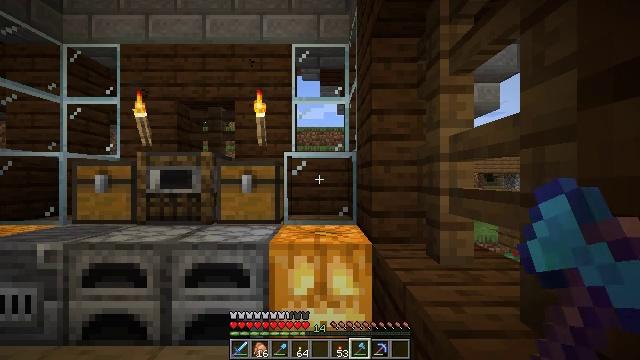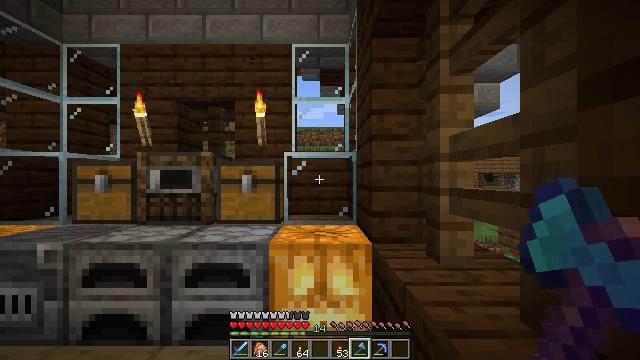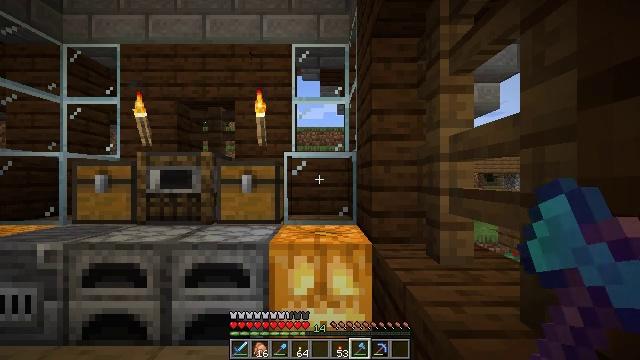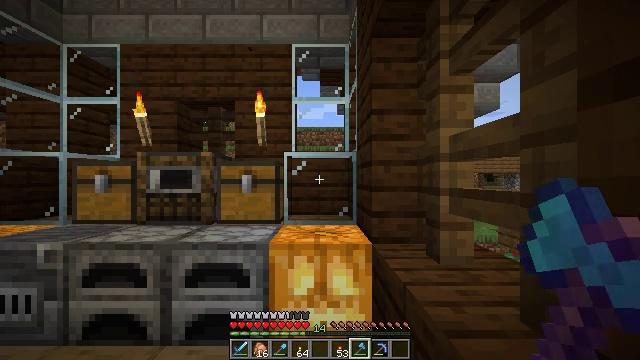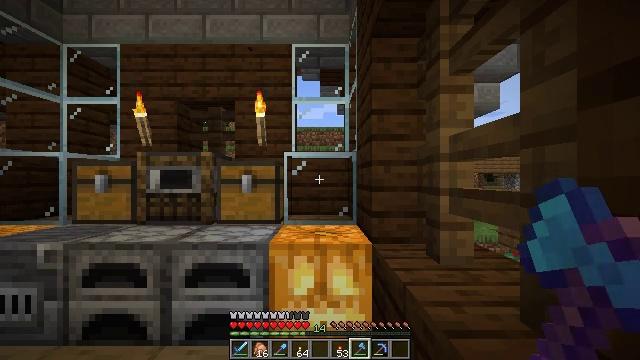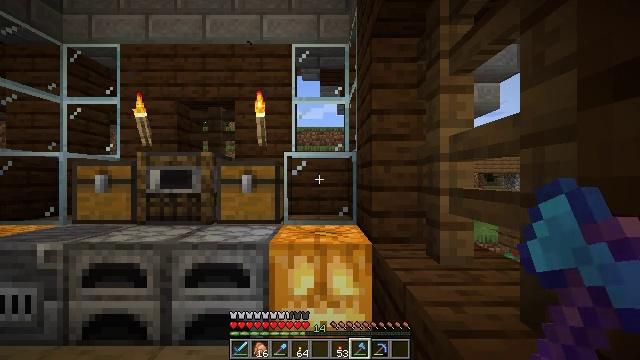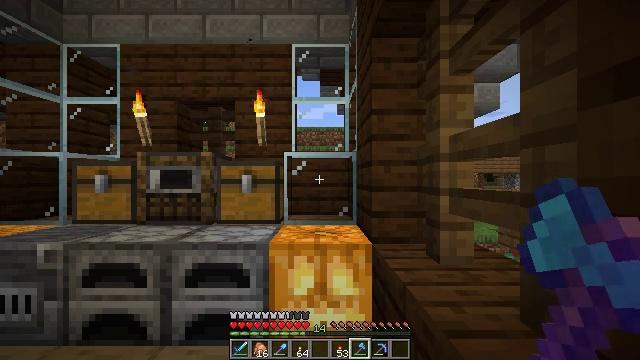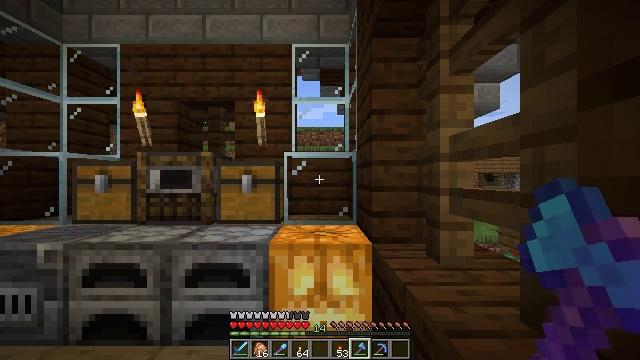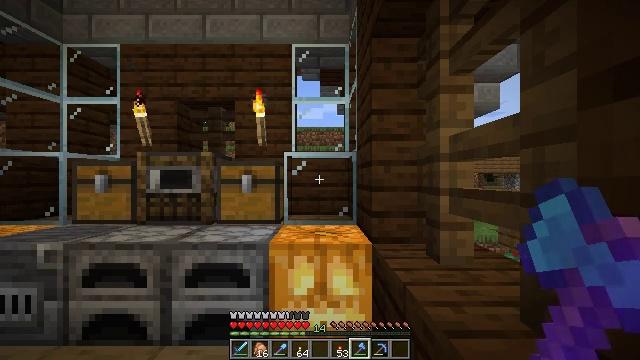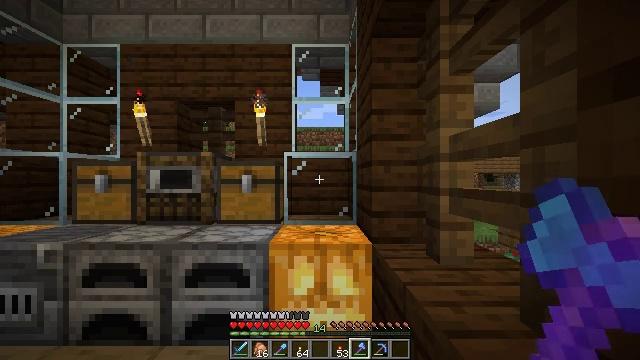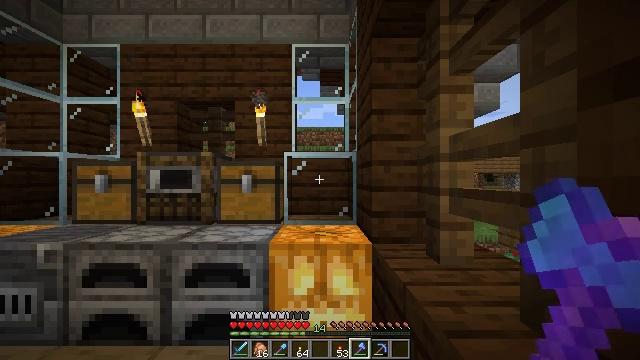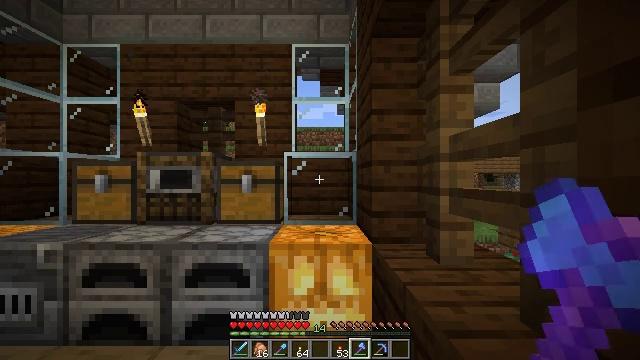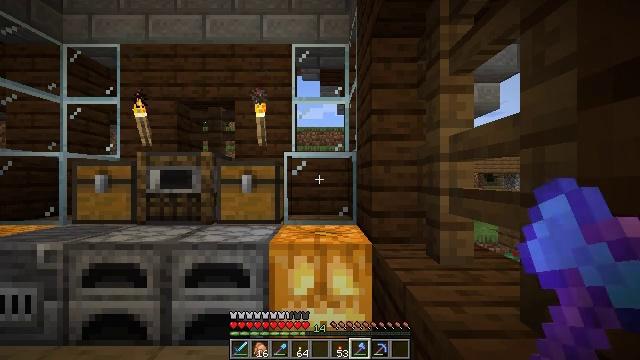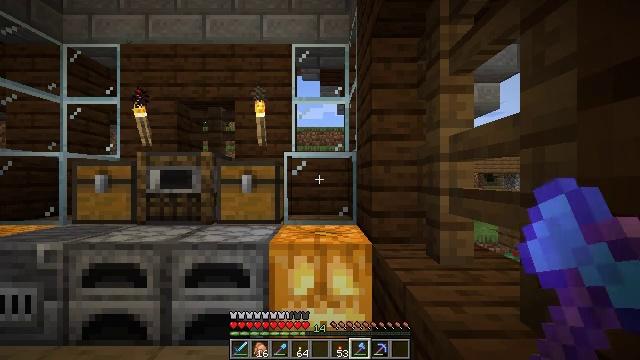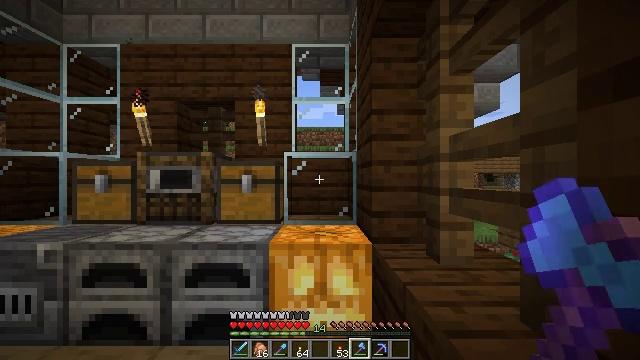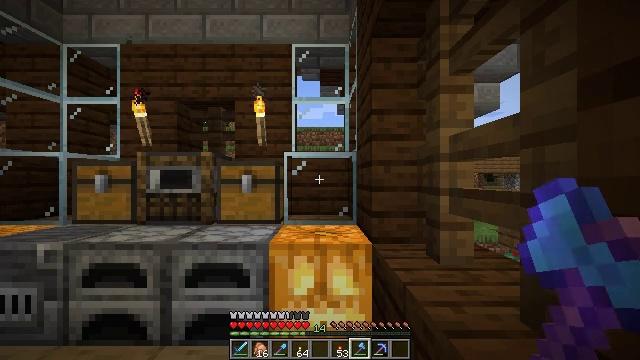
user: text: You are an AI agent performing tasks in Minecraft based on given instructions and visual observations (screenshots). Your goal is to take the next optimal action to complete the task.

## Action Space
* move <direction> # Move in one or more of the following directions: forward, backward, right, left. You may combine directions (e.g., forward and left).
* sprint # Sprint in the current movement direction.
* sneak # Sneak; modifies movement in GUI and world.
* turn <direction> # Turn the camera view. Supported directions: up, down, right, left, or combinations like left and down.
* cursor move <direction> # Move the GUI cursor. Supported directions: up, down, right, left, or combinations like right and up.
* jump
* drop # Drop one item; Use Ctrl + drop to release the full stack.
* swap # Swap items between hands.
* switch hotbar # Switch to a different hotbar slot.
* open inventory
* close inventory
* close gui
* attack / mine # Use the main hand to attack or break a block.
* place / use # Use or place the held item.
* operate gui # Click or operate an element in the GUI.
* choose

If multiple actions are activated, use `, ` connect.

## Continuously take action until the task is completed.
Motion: motion action
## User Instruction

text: Open a crafting table and make a brown bed.
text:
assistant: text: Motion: no_op
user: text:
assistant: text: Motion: no_op
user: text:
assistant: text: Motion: no_op
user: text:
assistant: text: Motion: no_op
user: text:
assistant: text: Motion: no_op
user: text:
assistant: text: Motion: no_op
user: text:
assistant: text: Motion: no_op
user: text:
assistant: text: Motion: no_op
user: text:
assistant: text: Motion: no_op
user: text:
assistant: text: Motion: no_op
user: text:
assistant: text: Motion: no_op
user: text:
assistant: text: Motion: no_op
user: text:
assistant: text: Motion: no_op
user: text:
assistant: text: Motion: no_op
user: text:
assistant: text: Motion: no_op
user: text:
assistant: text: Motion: no_op
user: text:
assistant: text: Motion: no_op
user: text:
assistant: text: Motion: no_op
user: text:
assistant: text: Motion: no_op
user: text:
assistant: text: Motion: no_op
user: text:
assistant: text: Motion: no_op
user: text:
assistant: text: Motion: no_op
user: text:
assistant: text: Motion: no_op
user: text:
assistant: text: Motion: no_op
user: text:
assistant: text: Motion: no_op
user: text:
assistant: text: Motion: no_op
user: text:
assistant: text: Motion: no_op
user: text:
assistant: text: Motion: no_op
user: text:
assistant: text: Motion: no_op
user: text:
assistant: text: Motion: no_op